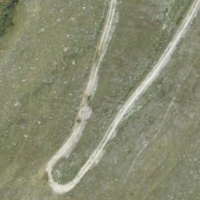
EUNIS habitat code: 26
Species observed at this site:
Issoria lathonia